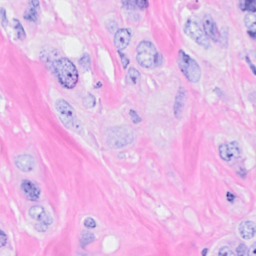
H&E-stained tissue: Breast